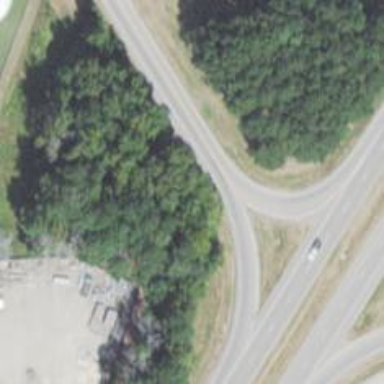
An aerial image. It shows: Trunk link highway.